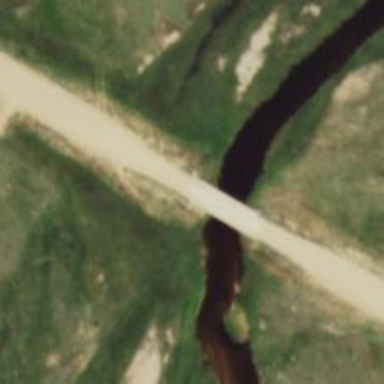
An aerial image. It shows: Unclassified road on bridge.